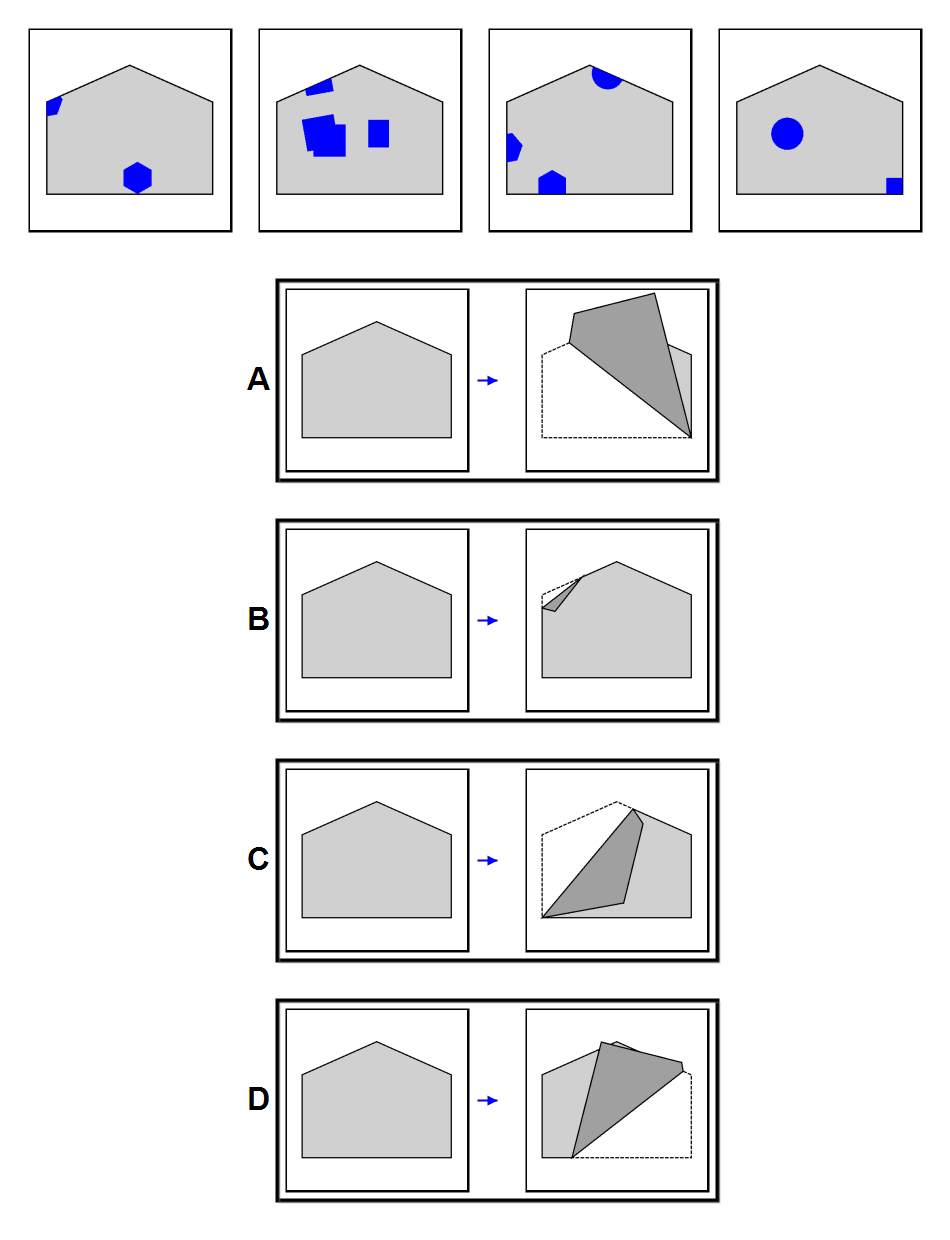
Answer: C